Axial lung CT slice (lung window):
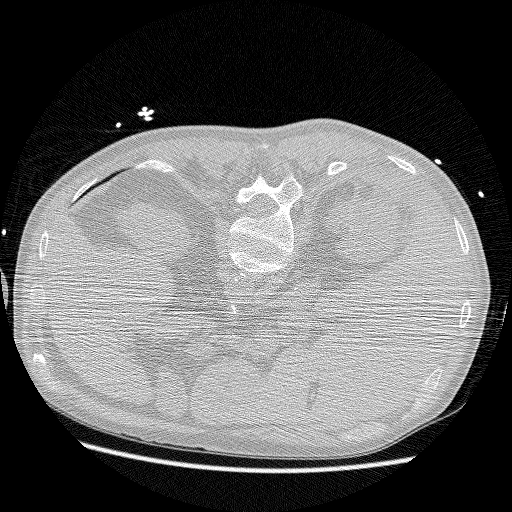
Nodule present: no